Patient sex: M
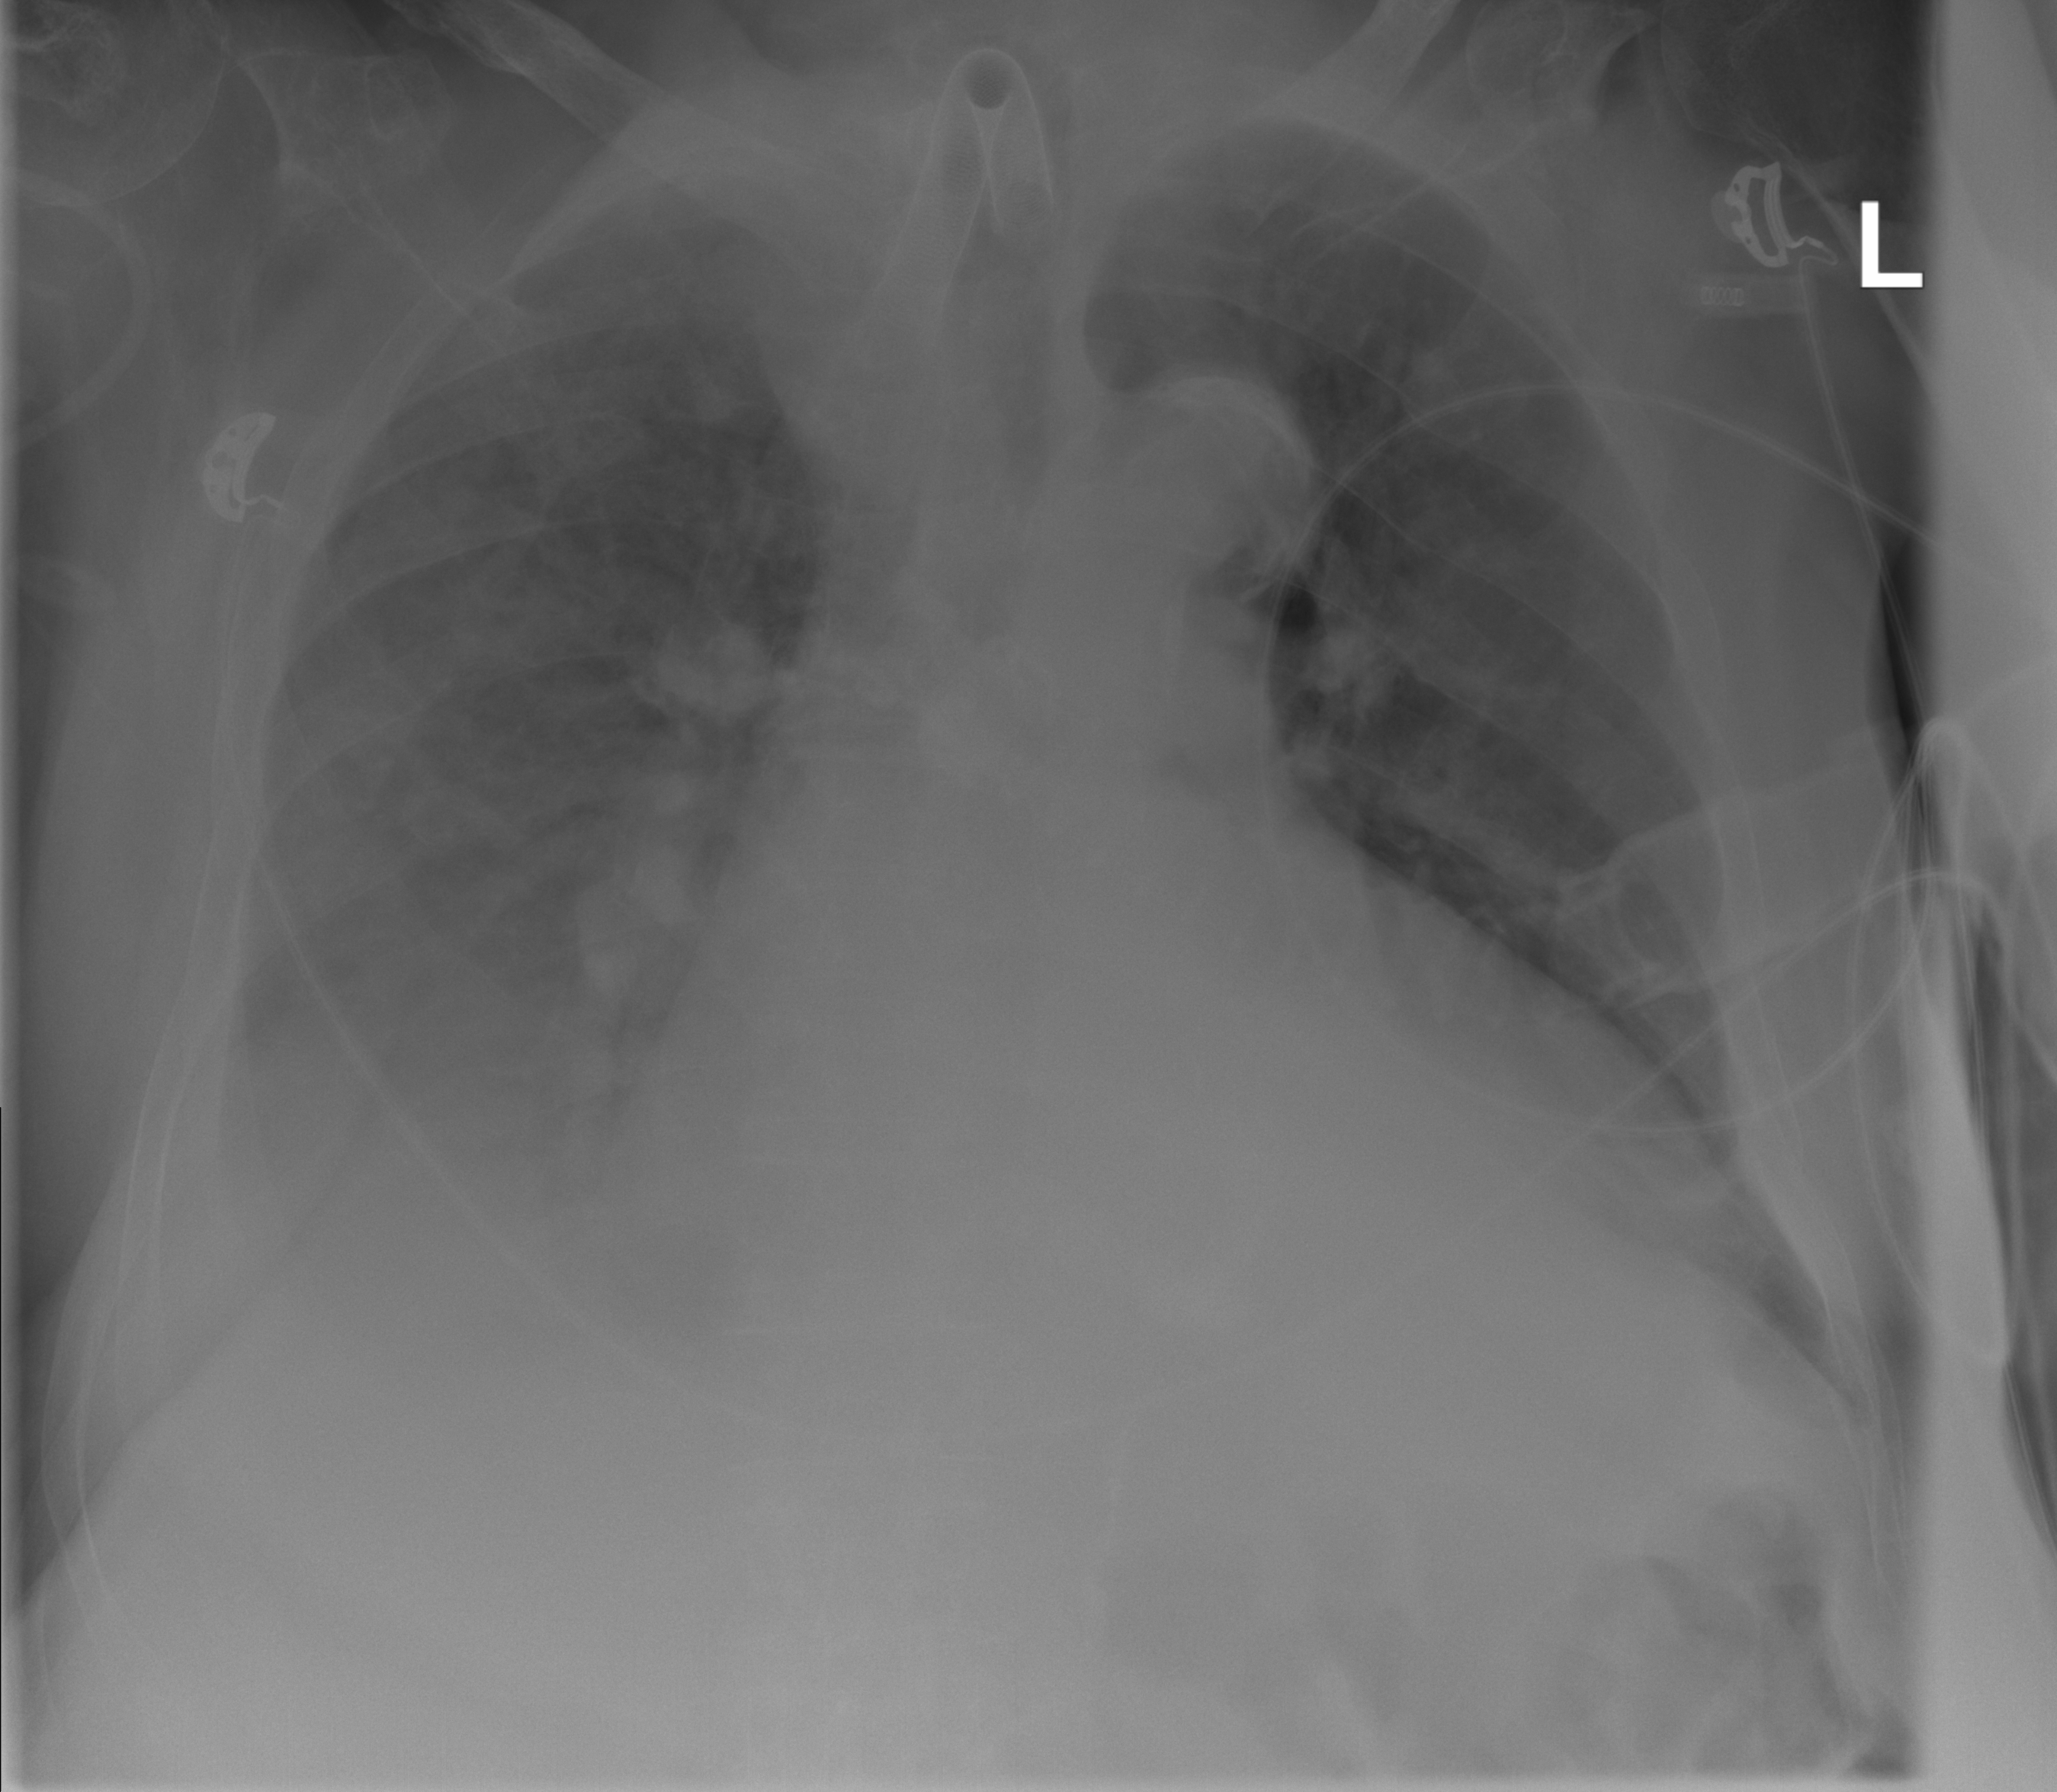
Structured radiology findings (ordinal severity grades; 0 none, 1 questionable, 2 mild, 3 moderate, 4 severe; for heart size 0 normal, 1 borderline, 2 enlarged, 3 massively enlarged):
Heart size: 3
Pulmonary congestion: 2
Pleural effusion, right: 3
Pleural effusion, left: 2
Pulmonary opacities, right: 2
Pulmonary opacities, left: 0
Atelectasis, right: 2
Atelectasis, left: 2